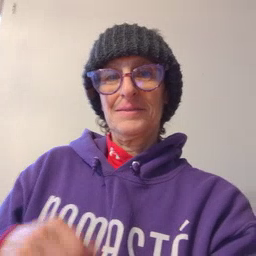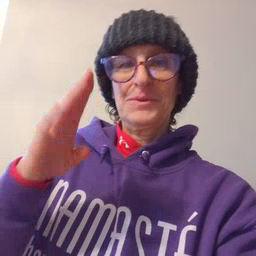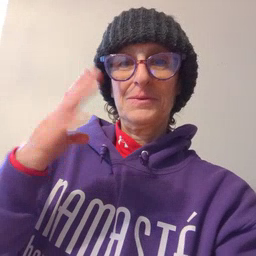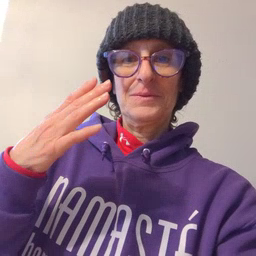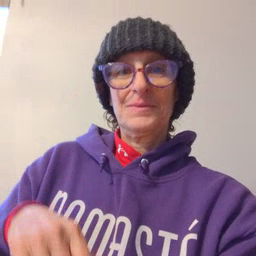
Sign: blue